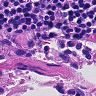
Metastatic tissue present: no